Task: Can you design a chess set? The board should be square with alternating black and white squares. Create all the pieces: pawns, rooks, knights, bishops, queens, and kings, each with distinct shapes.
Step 2288:
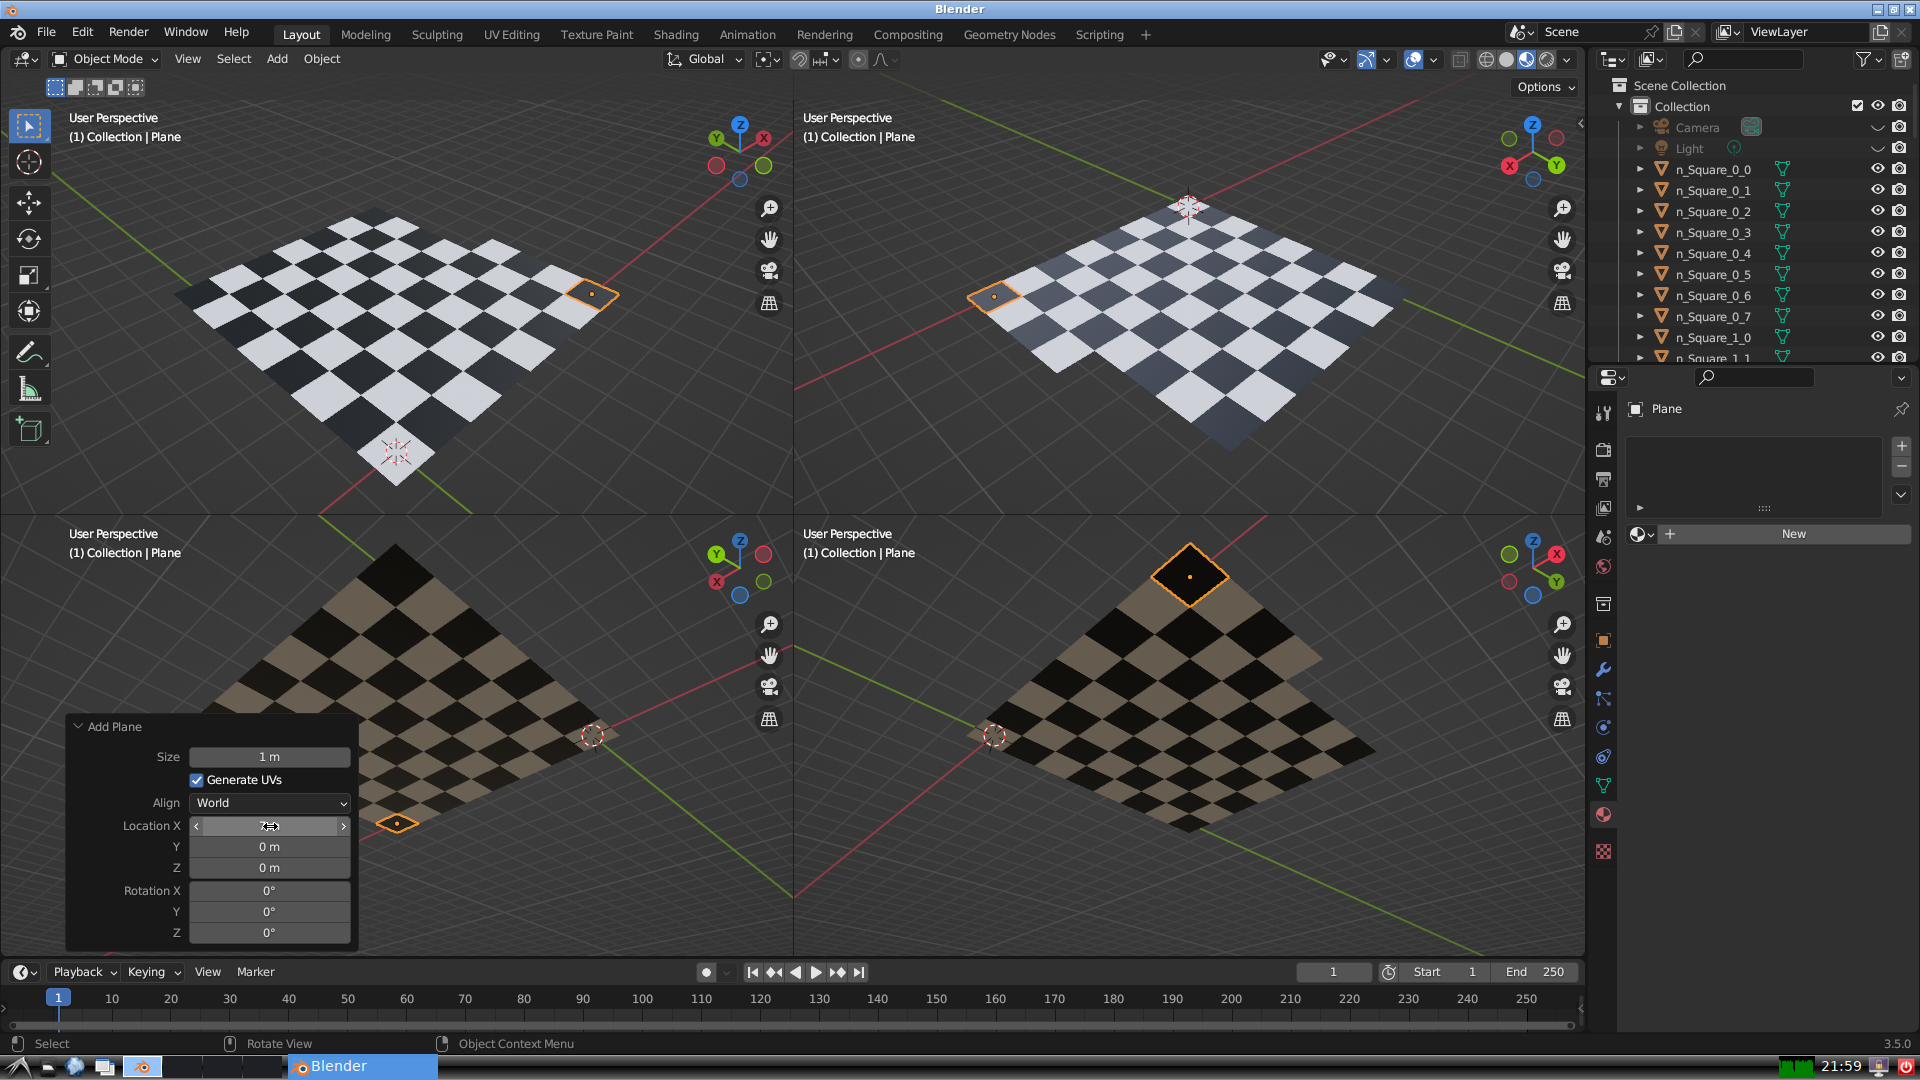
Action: {"mouse_move": [270, 846]}